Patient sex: F
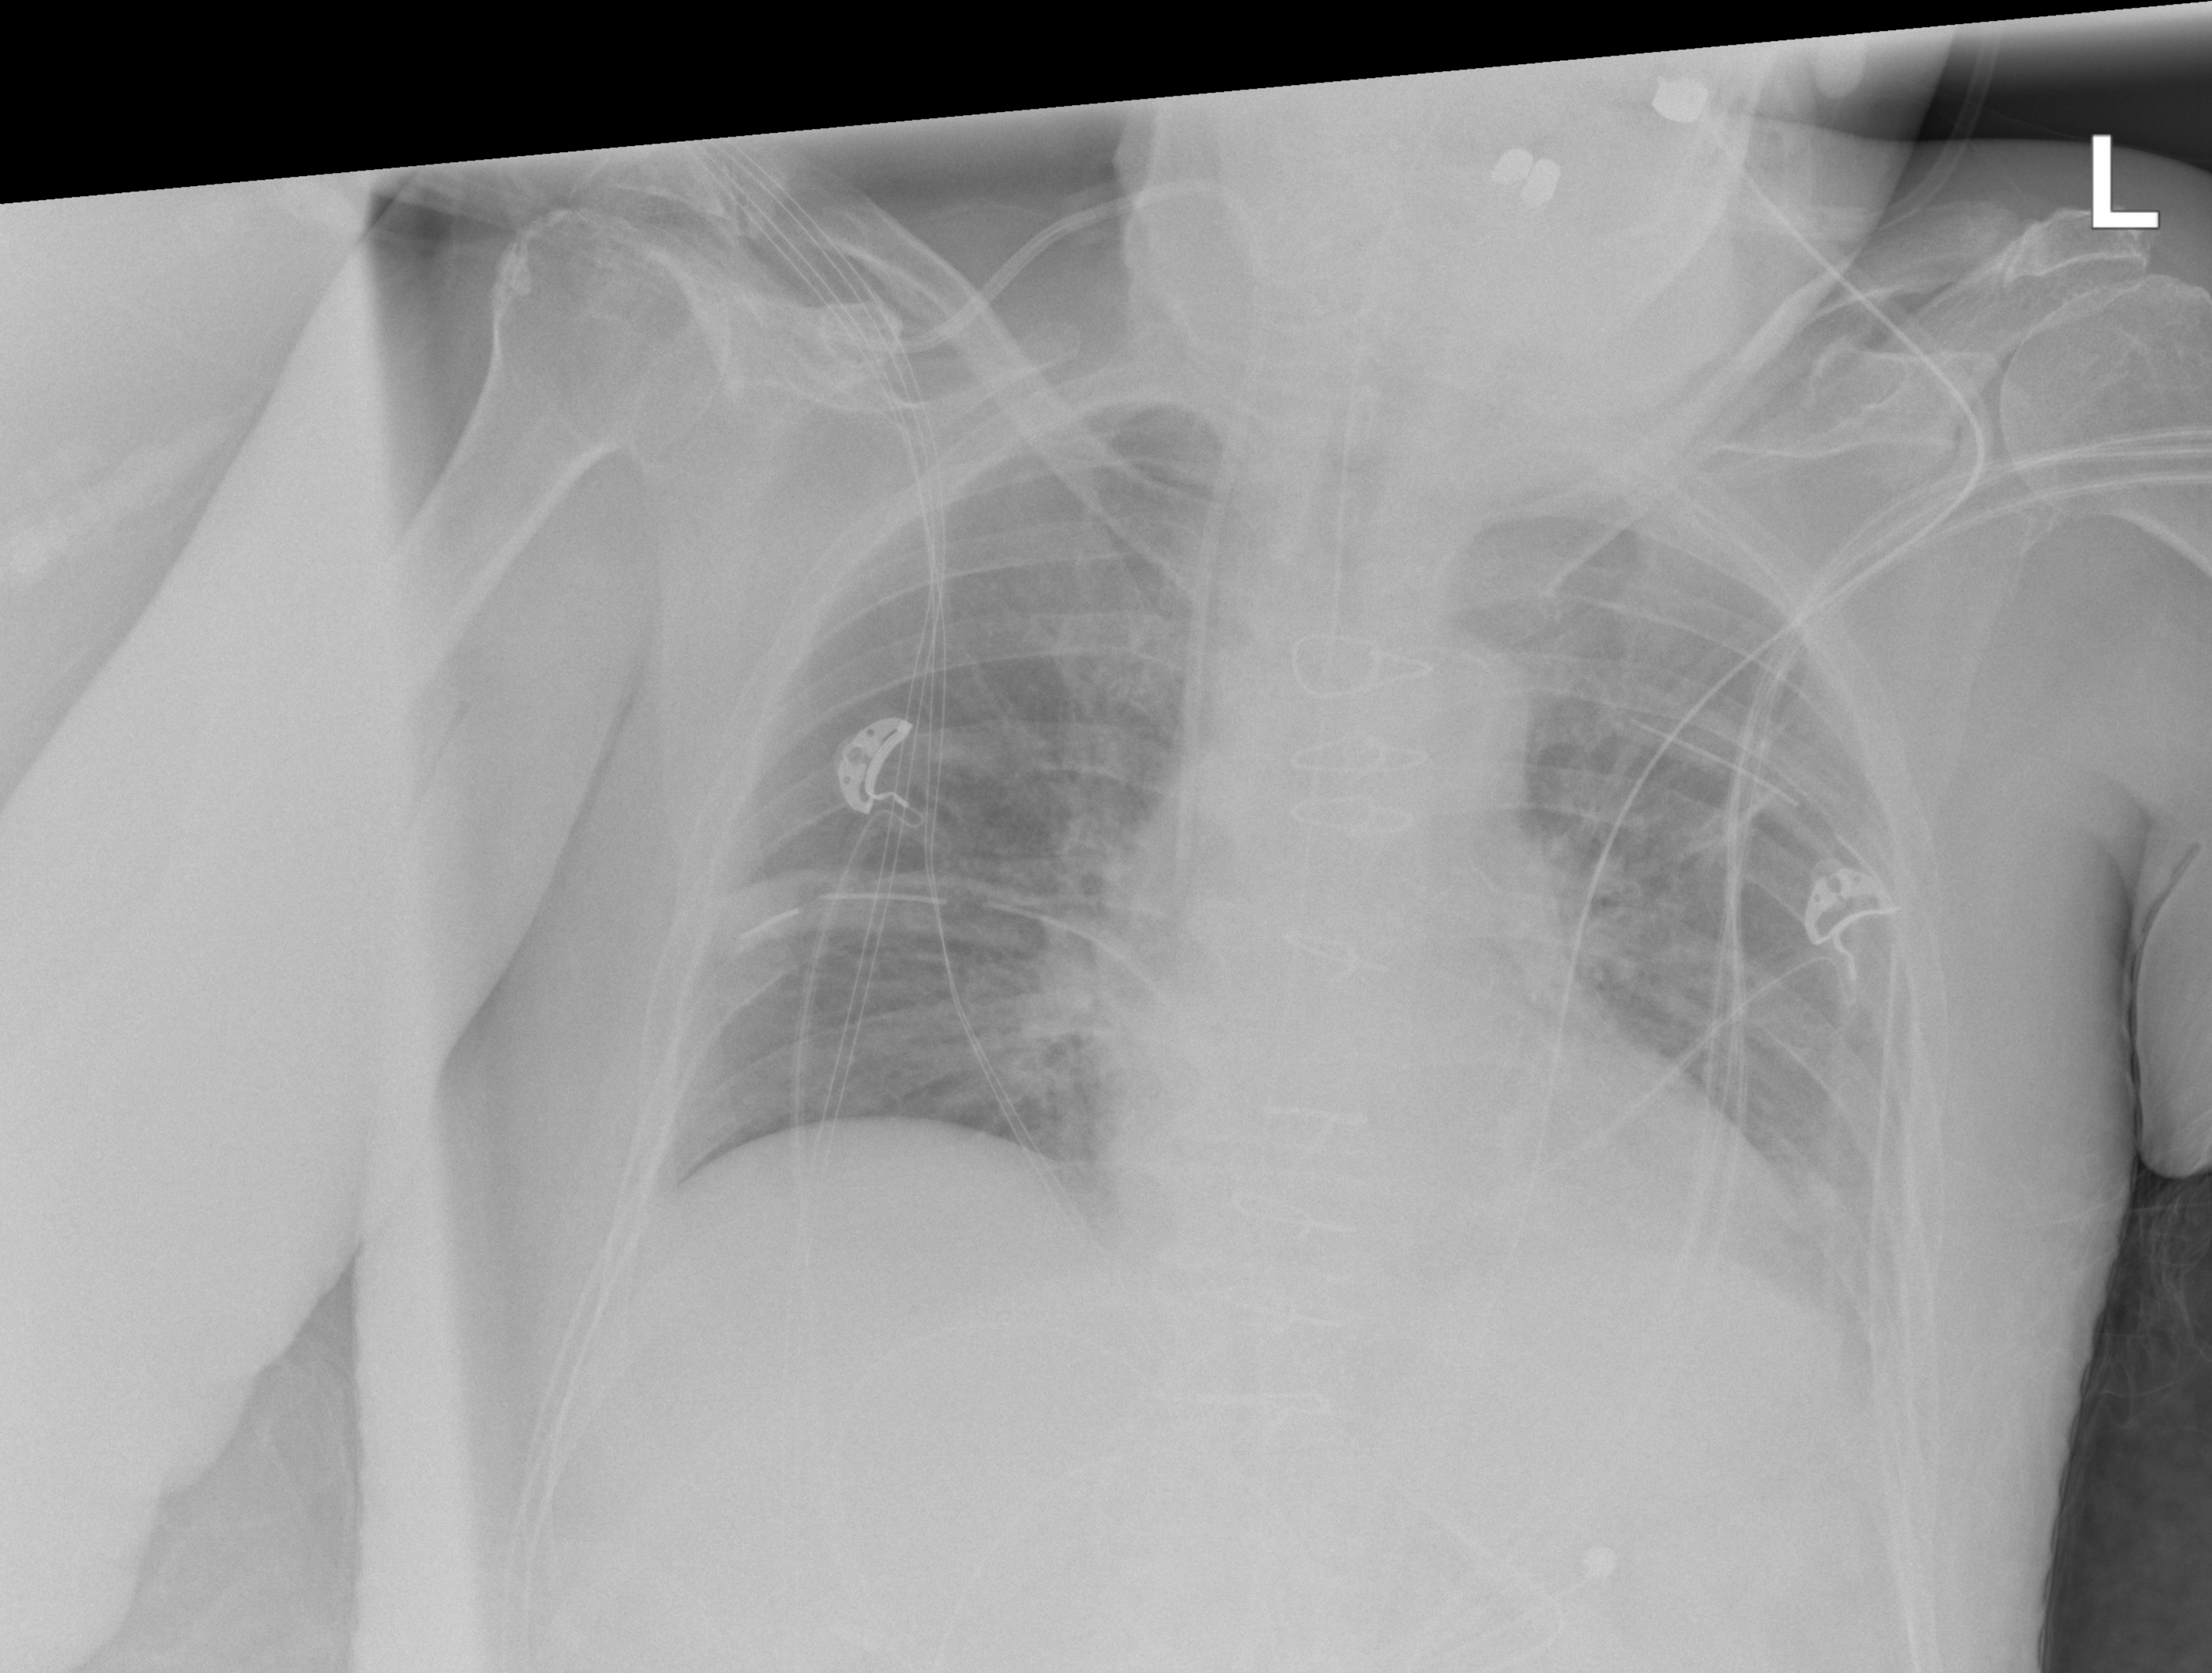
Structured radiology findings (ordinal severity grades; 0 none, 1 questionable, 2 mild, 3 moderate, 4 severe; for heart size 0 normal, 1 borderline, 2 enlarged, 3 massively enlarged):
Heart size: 1
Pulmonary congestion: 2
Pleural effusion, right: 0
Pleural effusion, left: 2
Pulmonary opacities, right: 0
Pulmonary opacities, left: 0
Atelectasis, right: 0
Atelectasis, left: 2